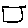
Label: square